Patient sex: M
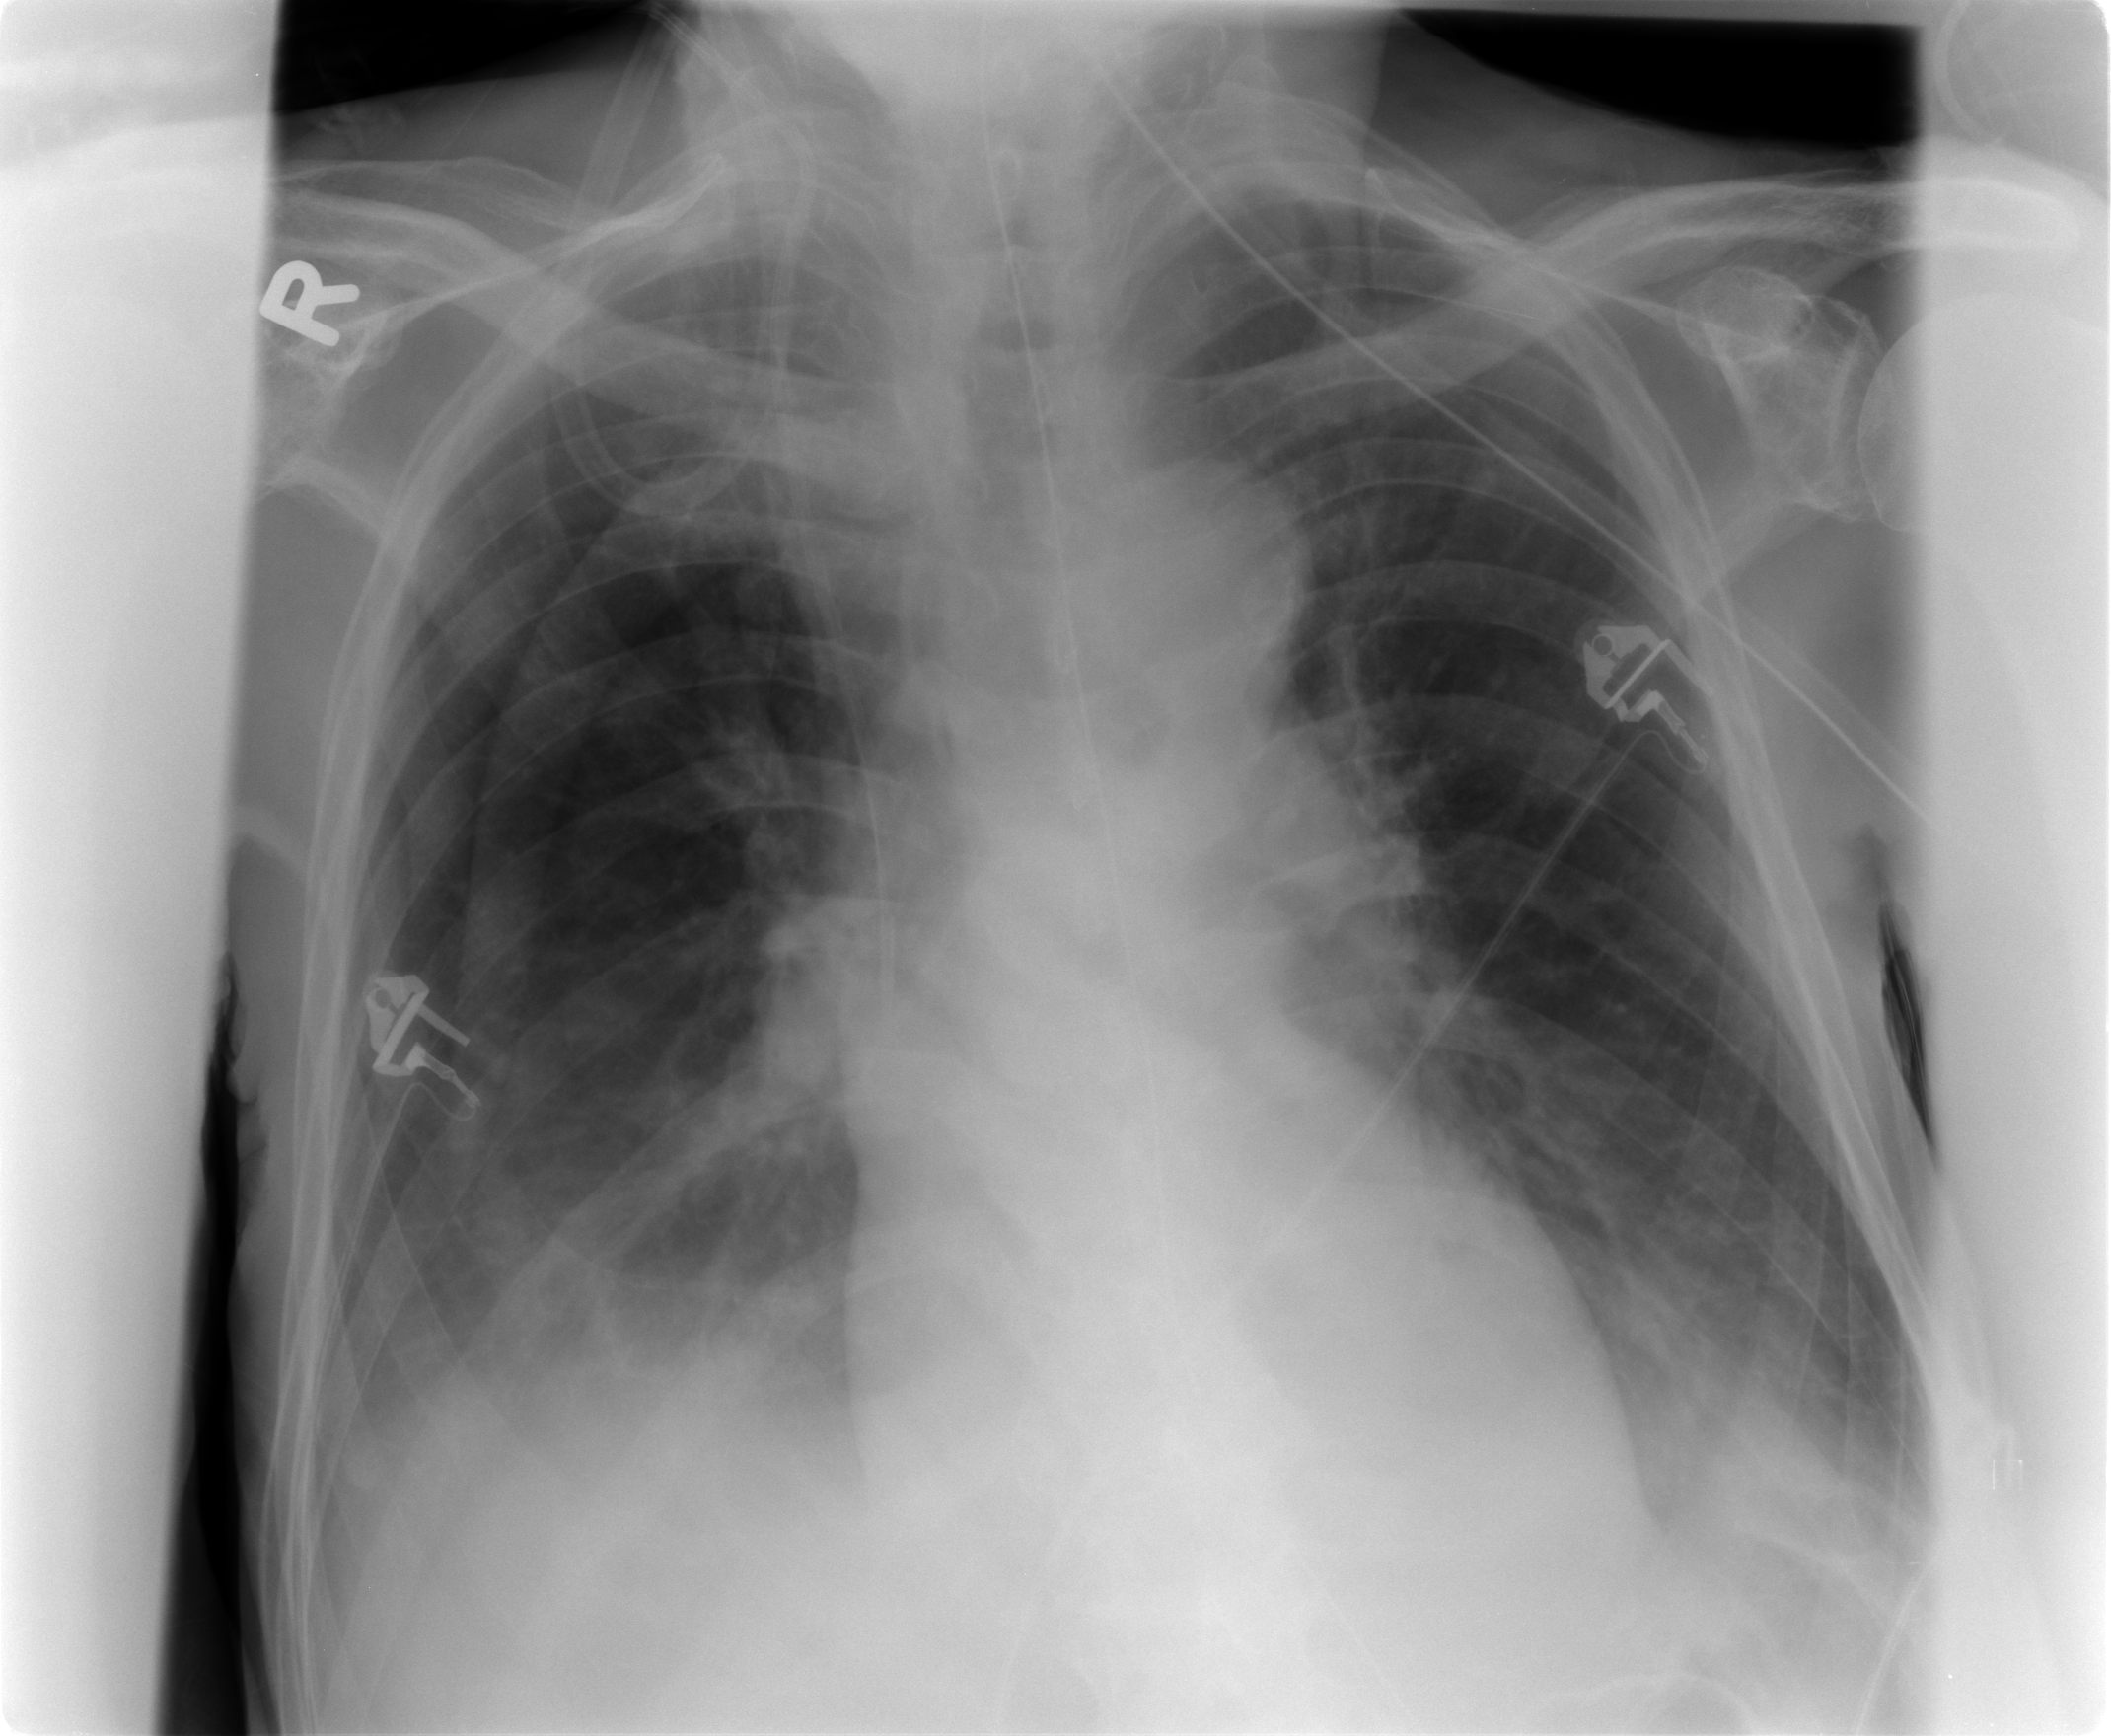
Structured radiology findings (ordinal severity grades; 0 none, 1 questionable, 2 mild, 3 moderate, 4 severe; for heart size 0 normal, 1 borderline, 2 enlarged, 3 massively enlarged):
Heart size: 0
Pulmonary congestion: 0
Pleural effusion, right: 2
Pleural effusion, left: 2
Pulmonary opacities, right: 0
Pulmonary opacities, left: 0
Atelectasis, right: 2
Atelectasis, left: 2